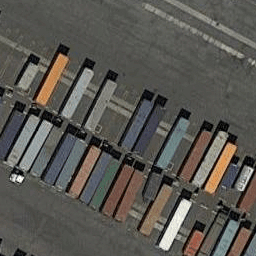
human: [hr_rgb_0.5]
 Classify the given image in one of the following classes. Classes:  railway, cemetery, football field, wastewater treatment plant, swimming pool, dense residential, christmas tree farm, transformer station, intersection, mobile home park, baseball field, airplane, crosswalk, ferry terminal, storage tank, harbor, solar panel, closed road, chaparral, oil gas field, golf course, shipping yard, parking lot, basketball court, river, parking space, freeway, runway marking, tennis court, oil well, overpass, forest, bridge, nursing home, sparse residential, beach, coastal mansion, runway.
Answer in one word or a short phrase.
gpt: shipping yard